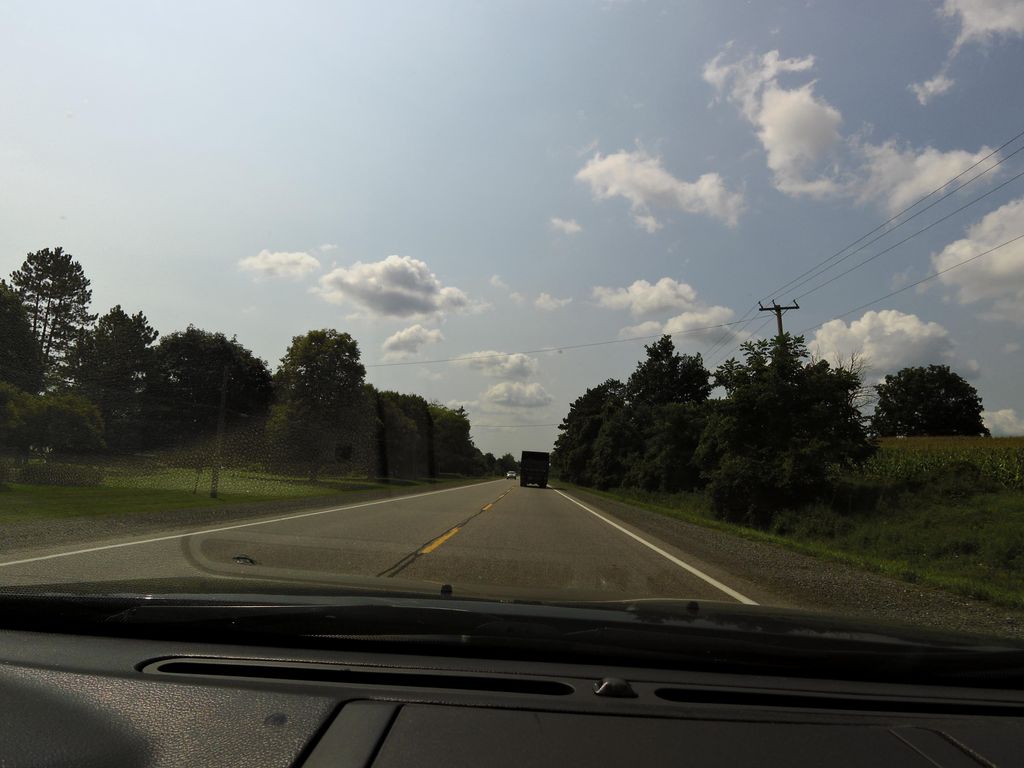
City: hamilton